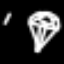
Label: diamond